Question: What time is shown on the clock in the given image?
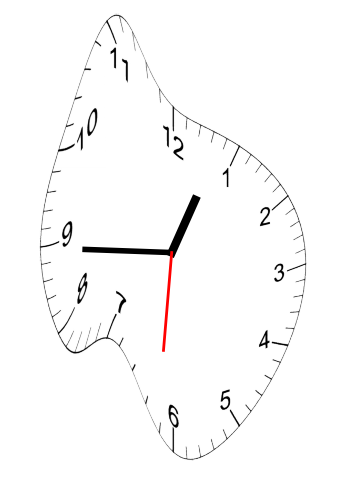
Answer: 12:44:31